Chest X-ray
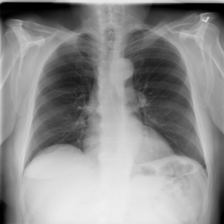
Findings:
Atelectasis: negative
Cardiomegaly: negative
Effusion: negative
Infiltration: negative
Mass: negative
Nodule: negative
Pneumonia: negative
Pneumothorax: negative
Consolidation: negative
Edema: negative
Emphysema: negative
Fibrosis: negative
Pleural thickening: negative
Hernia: negative